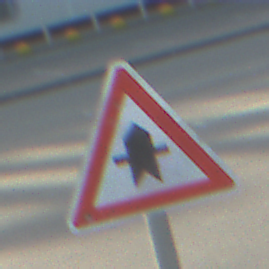
Verkehrszeichen: Vorfahrt
Umgebung: Outdoor, Suburban
Tageszeit: MorningAfternoon
Wetter: PartlyCloudy
Licht: Natural
Jahreszeit: NotSpecified
Kontrast: HighContrast